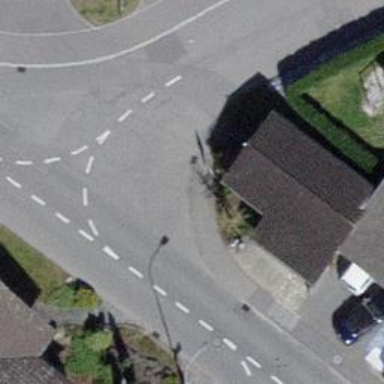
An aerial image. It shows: Post box.